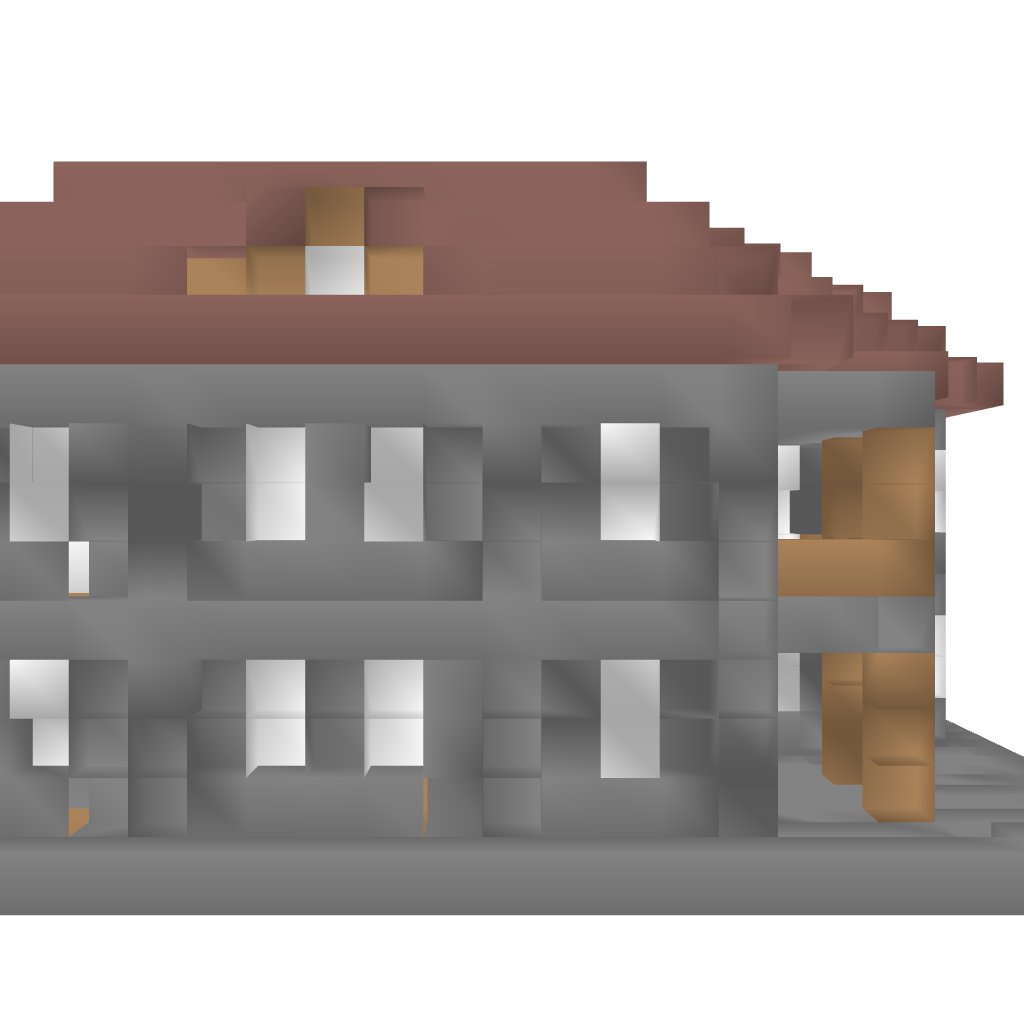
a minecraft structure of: House #1 By JJcash bad low quality